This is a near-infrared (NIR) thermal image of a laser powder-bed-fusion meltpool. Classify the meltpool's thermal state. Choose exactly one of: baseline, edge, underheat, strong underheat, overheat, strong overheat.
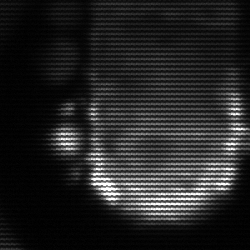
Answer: baseline